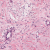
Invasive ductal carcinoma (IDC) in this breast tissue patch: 1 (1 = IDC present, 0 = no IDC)